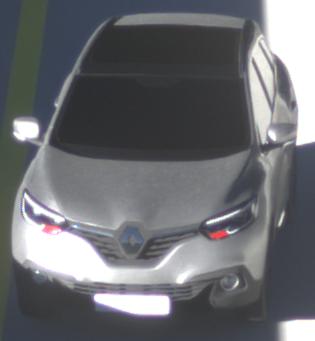
Make: Renault
Model: Kadjar ENERGY TCe 130
Detailed model: Kadjar
Model produced from: 2015/05
Model produced until: 2018/08
Doors: 5
Color: gray
Road condition: dry road
Daytime: morning or afternoon
Contrast: high contrast